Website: apple
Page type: billing-address
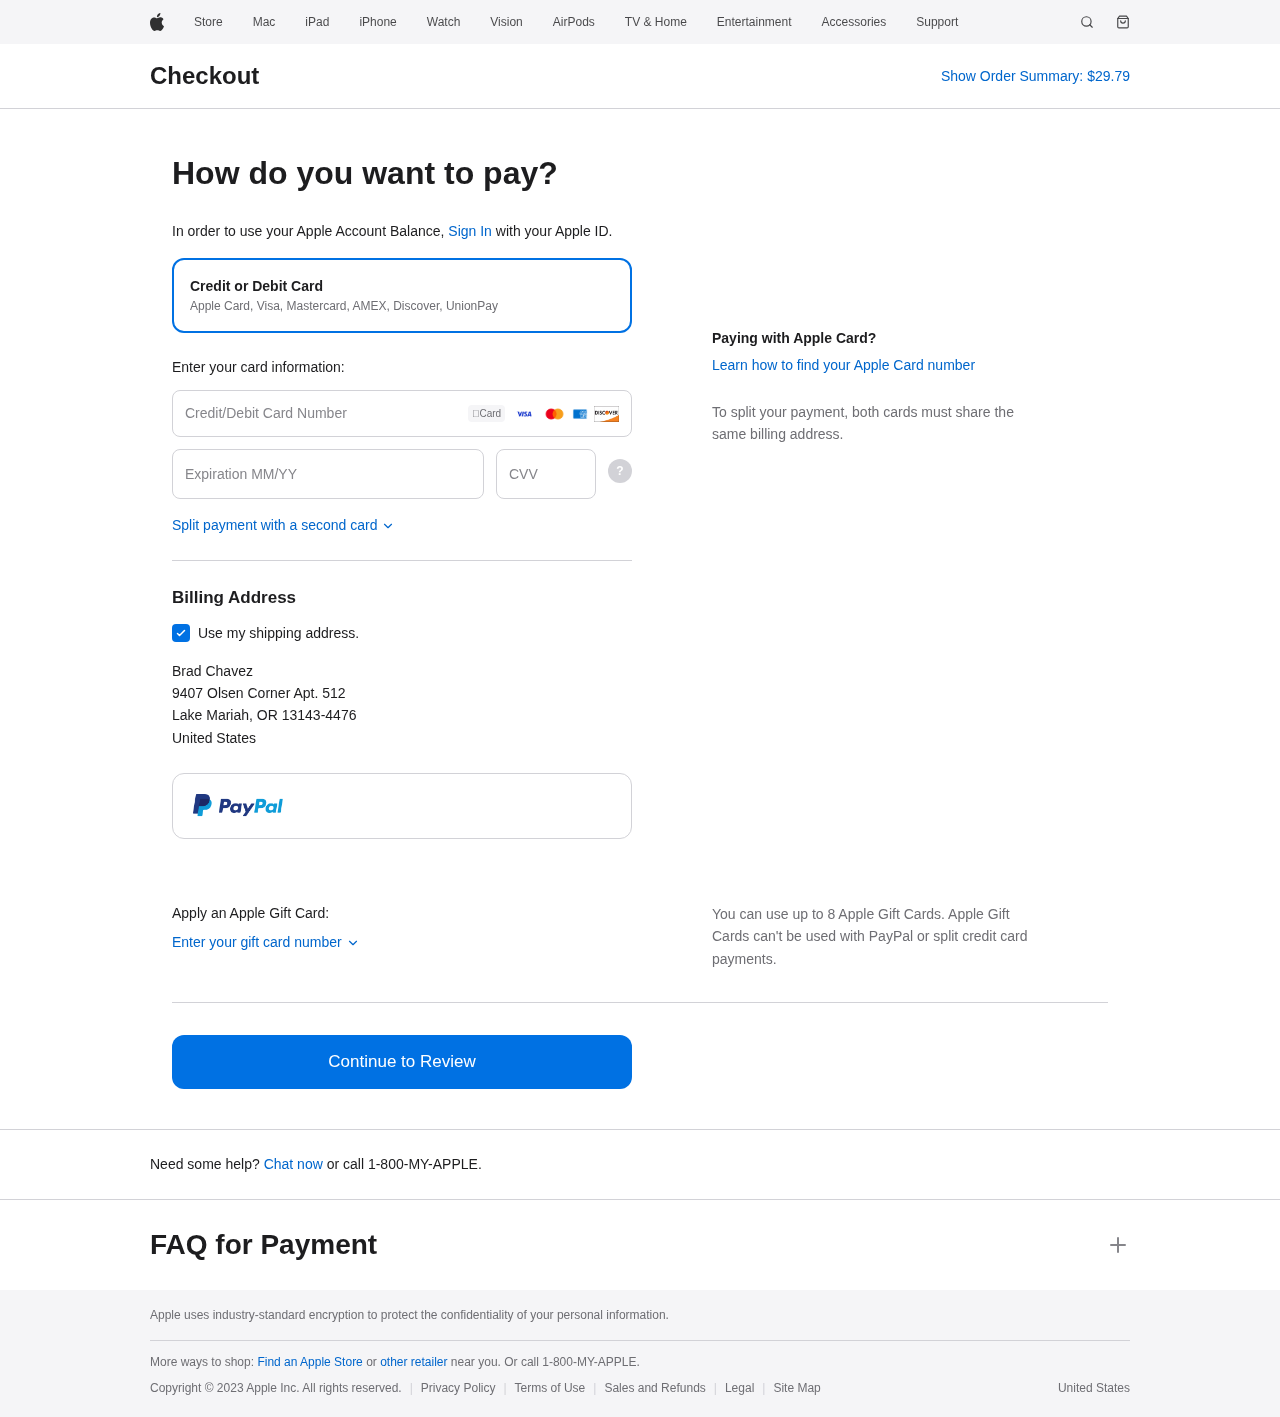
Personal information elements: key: PII_CARD_CVV
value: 162
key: PII_CARD_EXPIRY
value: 11/28
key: PII_CARD_NUMBER
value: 6577 9519 2898 3117
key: PII_CITY
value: Lake Mariah
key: PII_COUNTRY
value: United States
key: PII_FULLNAME
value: Brad Chavez
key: PII_POSTCODE_FULL
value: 13143-4476
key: PII_STATE_ABBR
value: OR
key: PII_STREET
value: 9407 Olsen Corner Apt. 512
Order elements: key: ORDER_TOTAL
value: $29.79